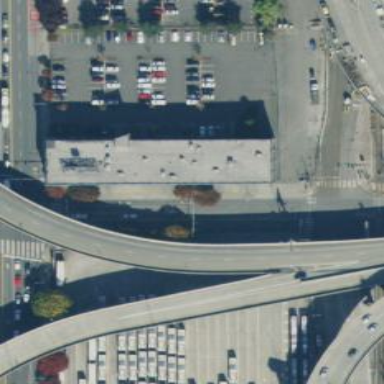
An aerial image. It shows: Secondary road with separate asphalt sidewalk.